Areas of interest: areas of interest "Commercial service"
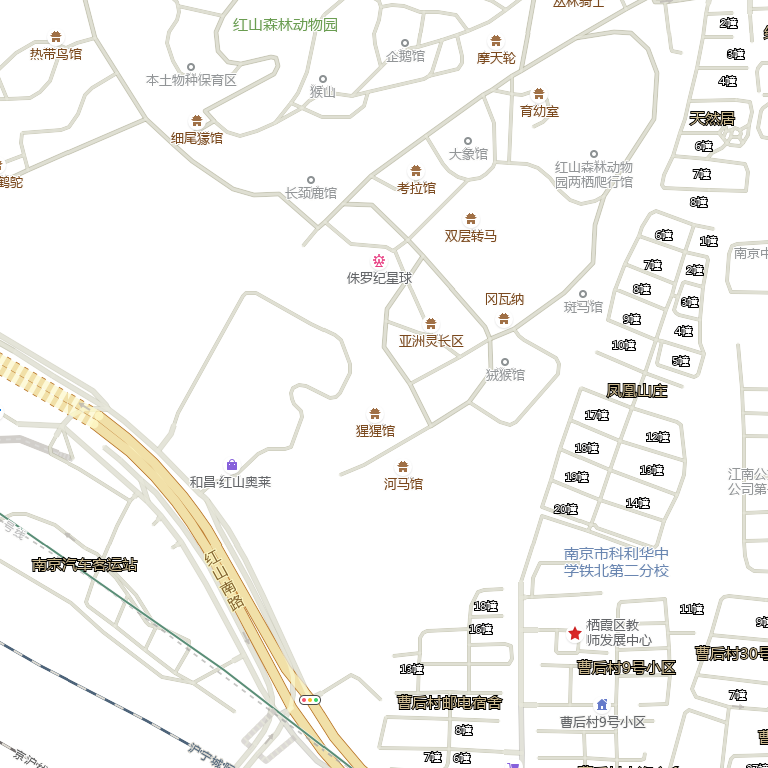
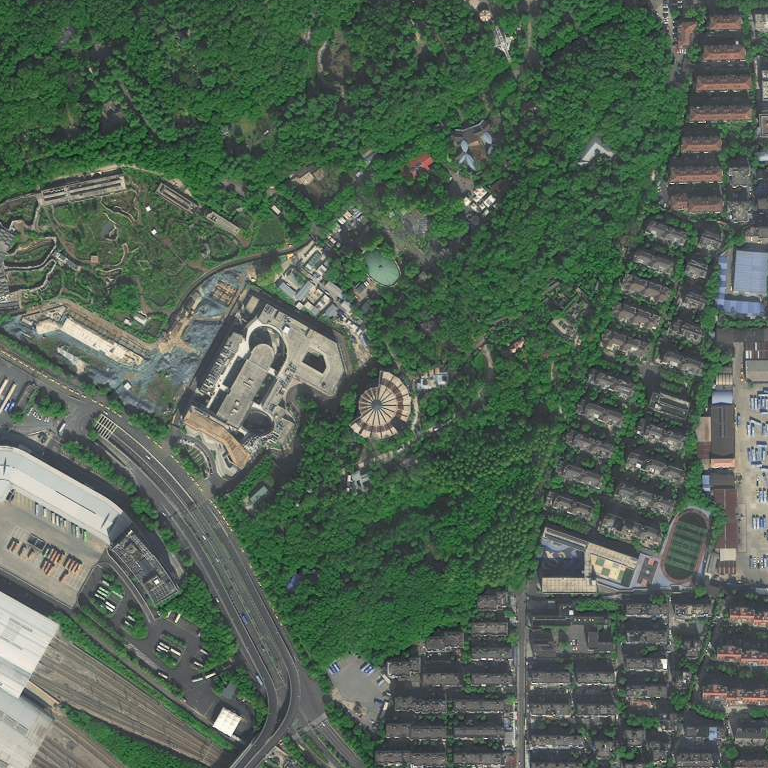